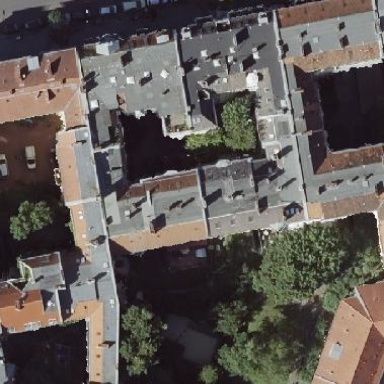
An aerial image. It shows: Apartment building with double saltbox roof shape.